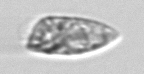
Label: Prorocentrum_dentatum